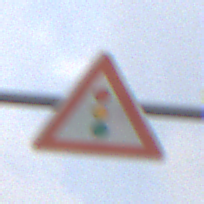
Verkehrszeichen: Lichtzeichenanlage
Umgebung: Outdoor, Nature
Tageszeit: MorningAfternoon
Wetter: Overcast
Licht: Natural
Jahreszeit: NotSpecified
Kontrast: LowContrast